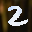
Label: 2